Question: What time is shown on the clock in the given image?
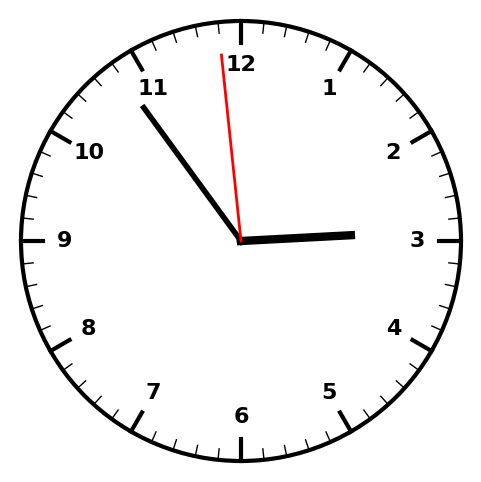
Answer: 02:53:59